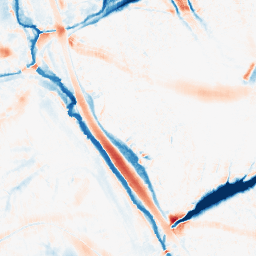
Category: morphological
Decomposition family: morphological_ellipse
Decomposition parameters: operation: average
width: 30
height: 30
Upsampling method: bspline
Upsampling parameters: scale: 4
Upsampling scale: 4